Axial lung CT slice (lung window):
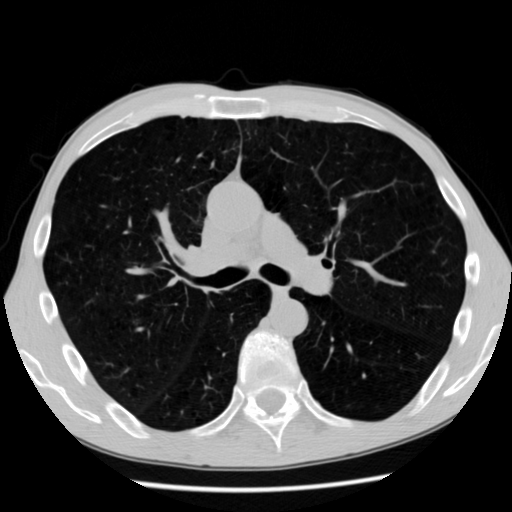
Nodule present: no